Question: I have a table:

The query:
'''
SELECT DISTINCT LEAST(Message.MesFrom, Message.MesTo) AS user1
, GREATEST(Message.MesFrom, Message.MesTo) AS user2
FROM Message
WHERE MesFrom =1 OR MesTo = 1
ORDER BY ID DESC
'''
The output is users ID's that have messages with userID 1
The next step is:
'''
while($row = mysqli_fetch_array($result)){if ($row['user1'] == $uid){$userid = $row['user2'];} else { $userid = $row['user1']; }echo $userid;
'''
So o page i get:
ID
2
4
What I want to do now is count amount of New=1 messages so the output will be
ID NEW
2 3
4 1
Sorry, dont know how to put table here(
<URL>
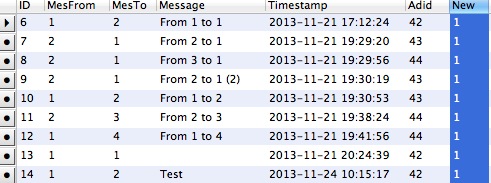
Answer: If you're just trying to get 'user1' to always have a smaller ID and 'user2' to always have a larger ID and count the number of new messages between them then this should give you what you want.
'''
SELECT user1,user2,sum(new) as newMessages
FROM
(SELECT
LEAST(mesfrom,mesto) as user1,
GREATEST(mesfrom,mesto) as user2,
new
FROM message)as T1
GROUP BY user1,user2
'''
<URL>
this can be simplified down to
'''
SELECT
LEAST(mesfrom,mesto) as user1,
GREATEST(mesfrom,mesto) as user2,
sum(new) as newMessages
FROM
message
GROUP BY user1,user2
'''
<URL>